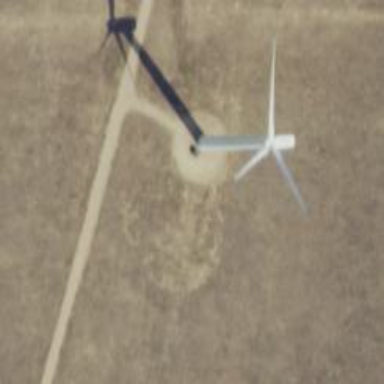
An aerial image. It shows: Wind power generator with wind turbines.